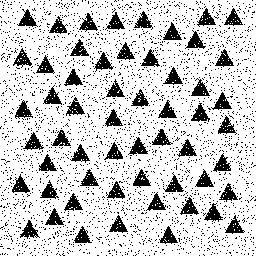
Squares: 0
Triangles: 56
Stars: 0
Total shapes: 56